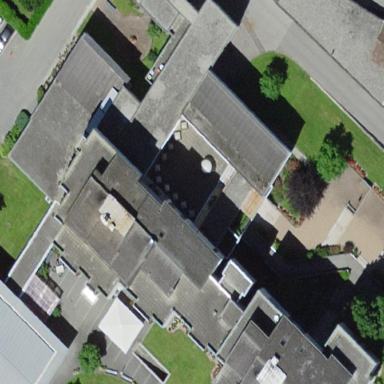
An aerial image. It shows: Retirement home building.